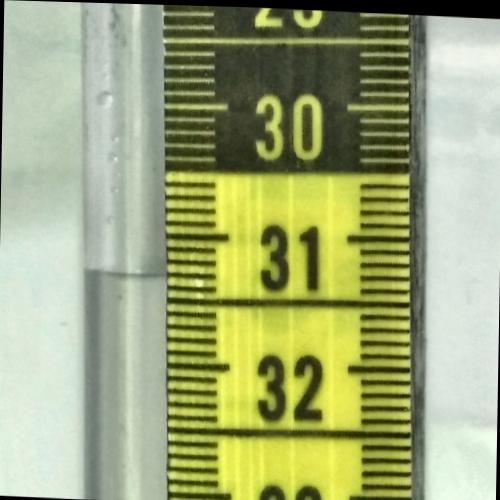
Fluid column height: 31.3 cm